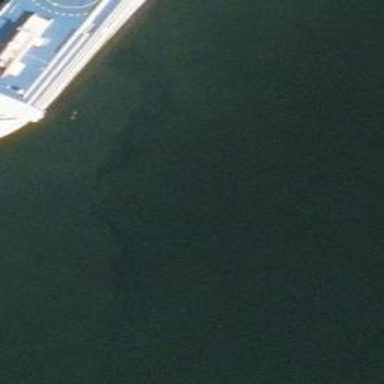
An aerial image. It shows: Ferry for trunk transportation.